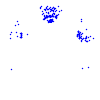
Particle: proton